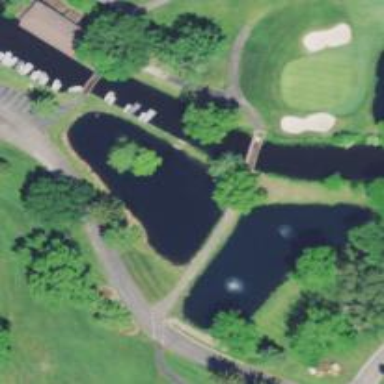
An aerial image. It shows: Path bridge on golf course.